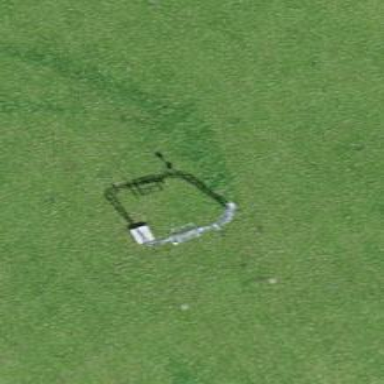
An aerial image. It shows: Pylon for aerialway.